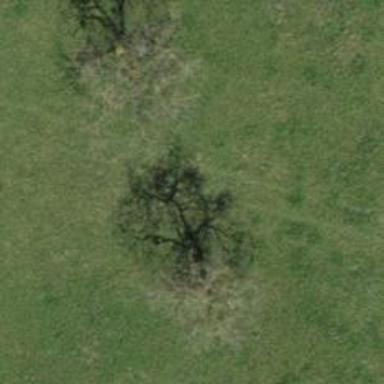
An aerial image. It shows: Beautiful tree in nature.